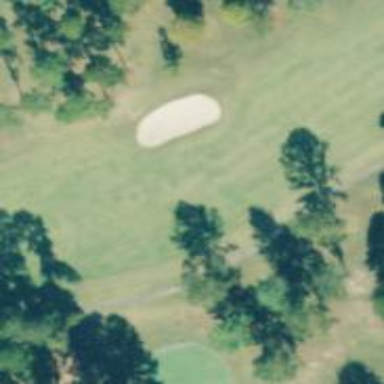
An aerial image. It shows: View of golf hole.